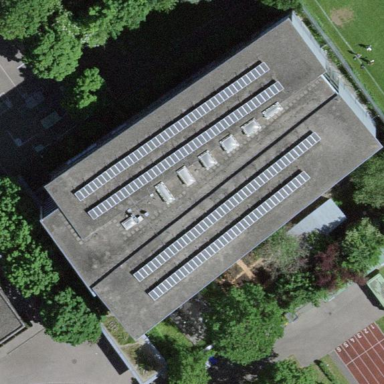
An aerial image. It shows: School building with flat roof.